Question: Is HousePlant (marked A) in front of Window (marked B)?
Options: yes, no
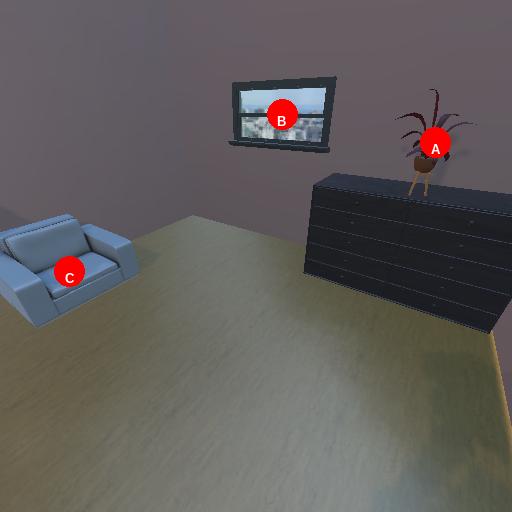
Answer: yes